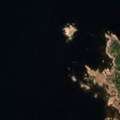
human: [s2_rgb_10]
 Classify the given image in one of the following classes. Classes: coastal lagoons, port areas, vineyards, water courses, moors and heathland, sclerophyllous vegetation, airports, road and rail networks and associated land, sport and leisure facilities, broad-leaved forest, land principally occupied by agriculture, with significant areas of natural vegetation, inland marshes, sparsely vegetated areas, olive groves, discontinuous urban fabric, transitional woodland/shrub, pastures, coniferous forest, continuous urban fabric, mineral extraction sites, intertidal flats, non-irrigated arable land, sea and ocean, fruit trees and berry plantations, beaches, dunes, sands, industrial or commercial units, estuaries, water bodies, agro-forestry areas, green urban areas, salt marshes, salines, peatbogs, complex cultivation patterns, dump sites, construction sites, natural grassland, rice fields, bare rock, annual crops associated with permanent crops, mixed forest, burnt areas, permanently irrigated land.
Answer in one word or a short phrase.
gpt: coniferous forest, mixed forest, sea and ocean